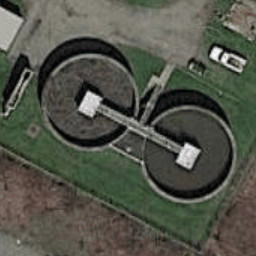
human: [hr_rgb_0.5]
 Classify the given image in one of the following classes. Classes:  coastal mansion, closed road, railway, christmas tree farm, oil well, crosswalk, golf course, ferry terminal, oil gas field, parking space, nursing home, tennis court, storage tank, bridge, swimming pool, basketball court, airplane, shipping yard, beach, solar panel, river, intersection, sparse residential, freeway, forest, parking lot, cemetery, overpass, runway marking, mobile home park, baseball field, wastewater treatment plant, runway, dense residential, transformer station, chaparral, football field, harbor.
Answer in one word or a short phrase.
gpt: wastewater treatment plant